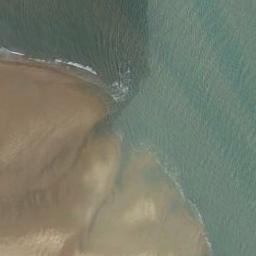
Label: beach